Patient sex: F
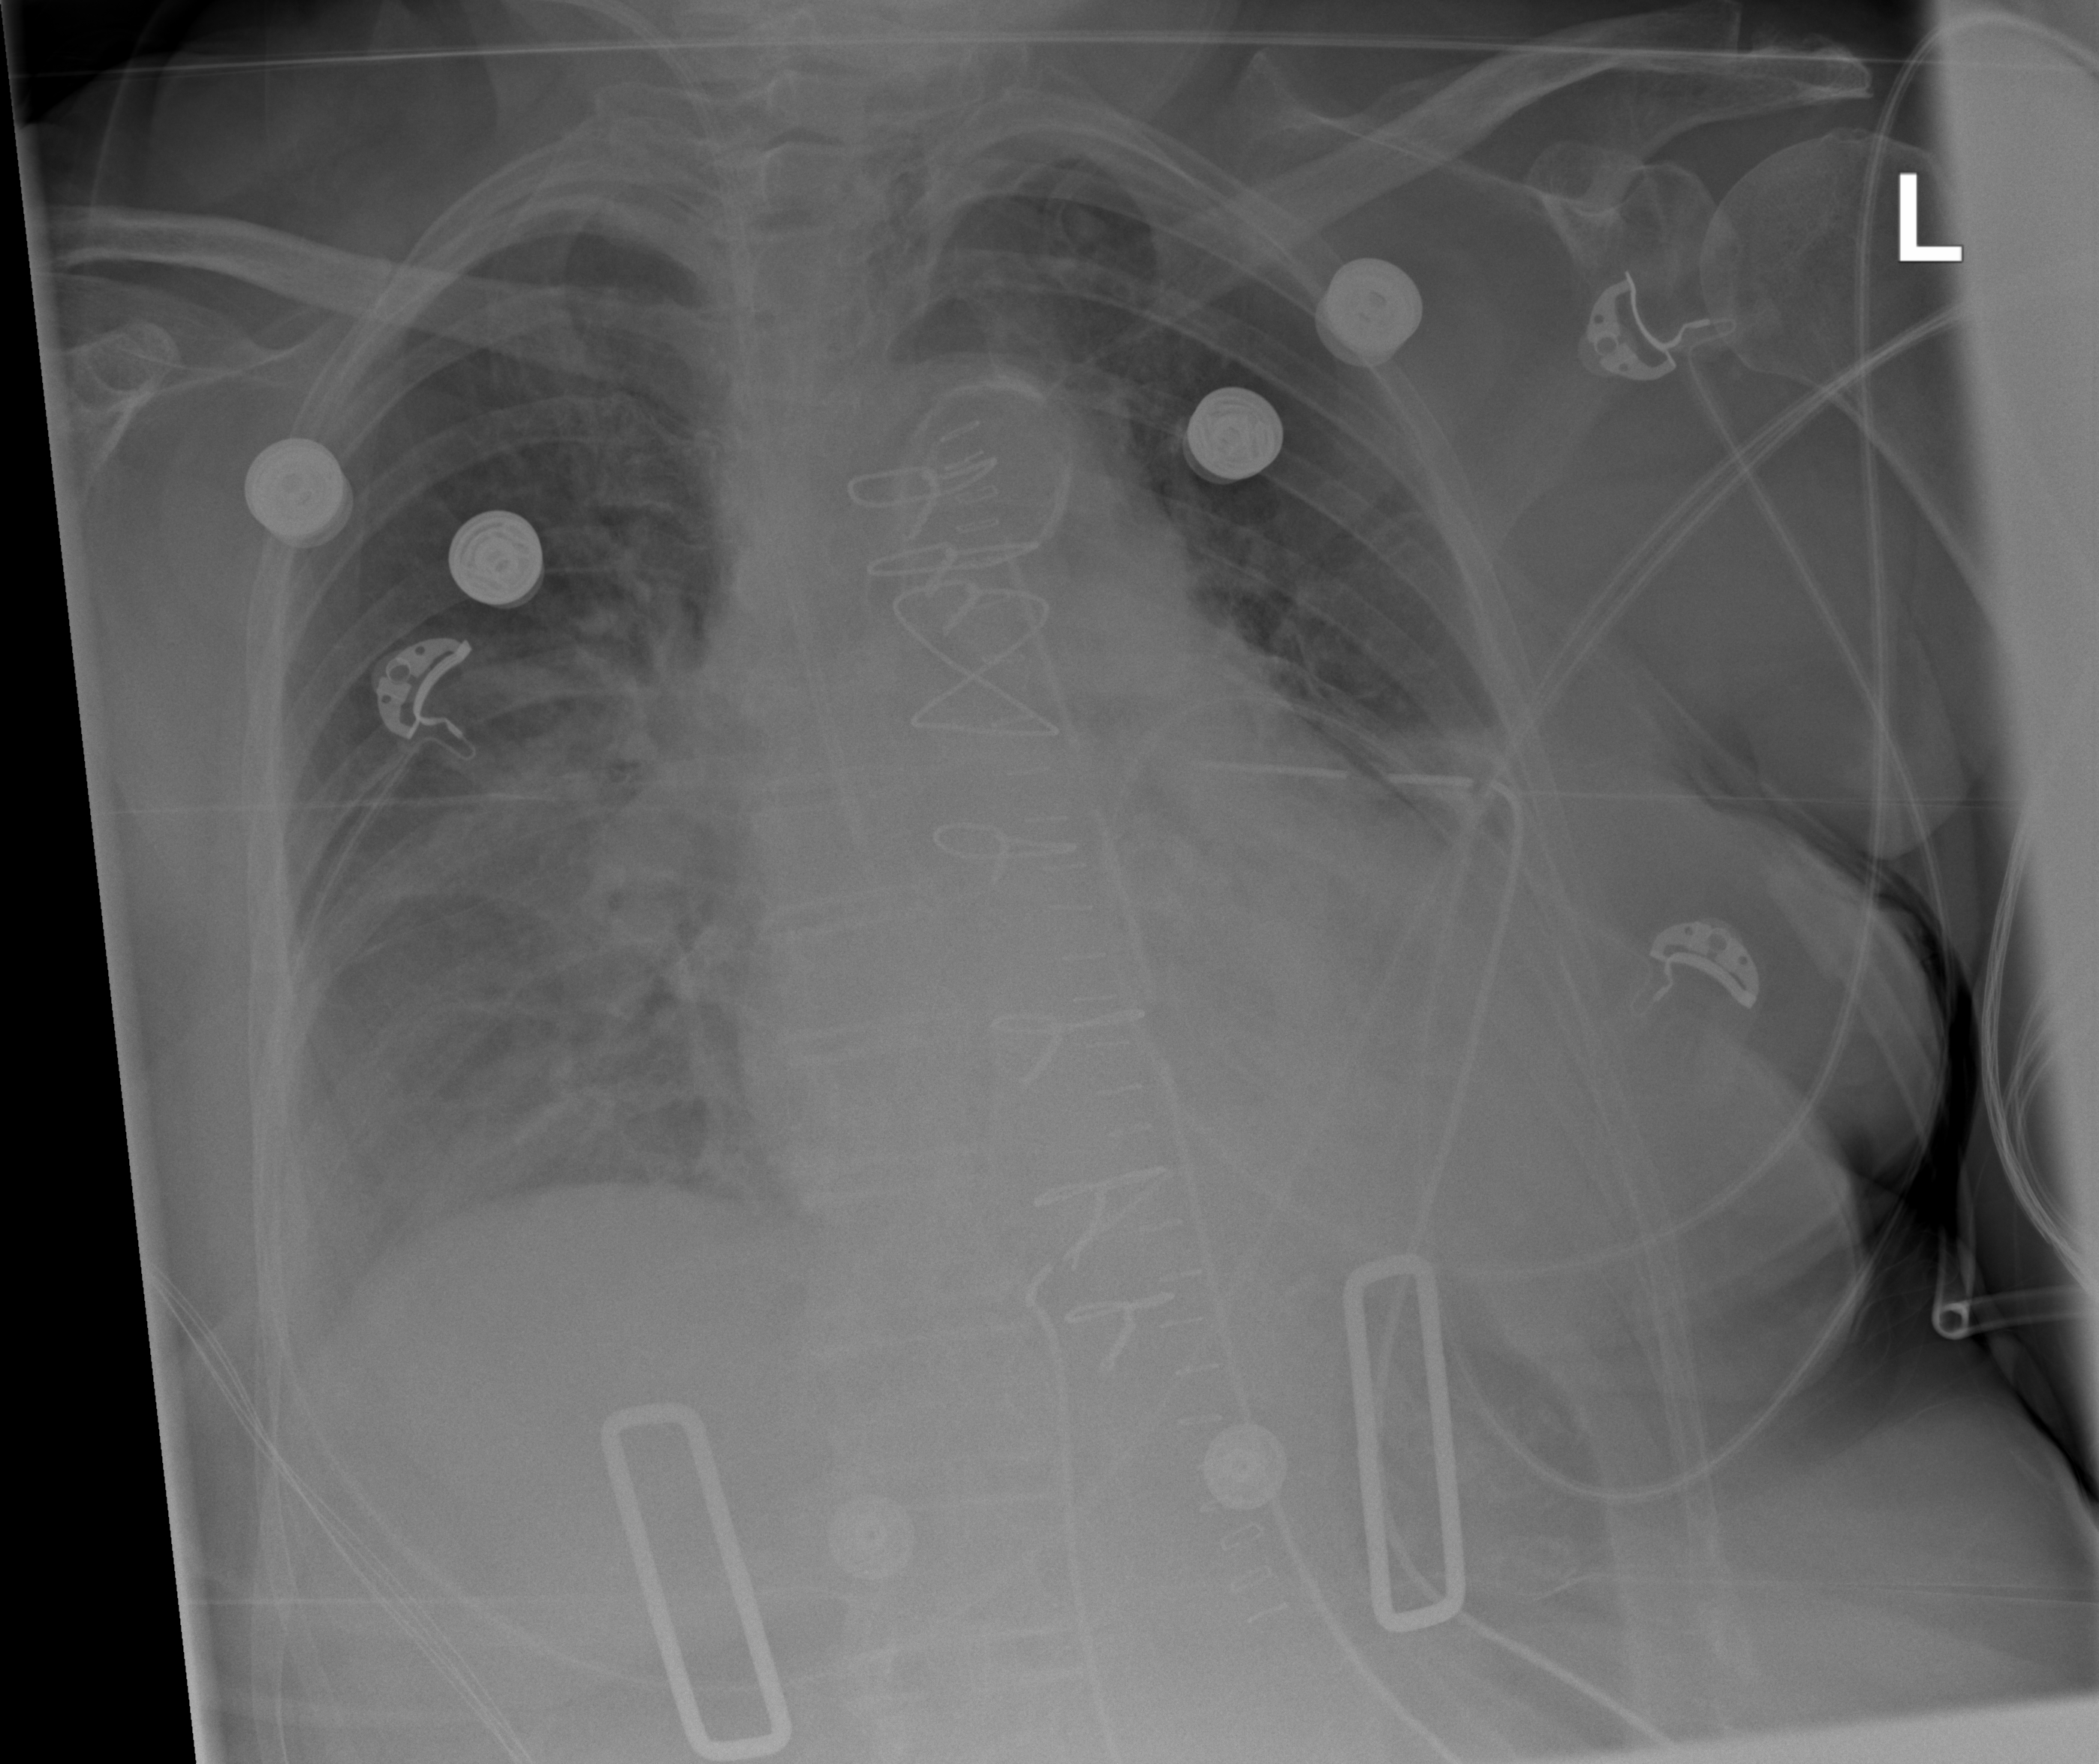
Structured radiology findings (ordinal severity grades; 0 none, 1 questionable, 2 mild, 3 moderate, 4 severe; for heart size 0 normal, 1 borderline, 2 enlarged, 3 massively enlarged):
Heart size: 2
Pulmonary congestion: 2
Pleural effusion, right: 2
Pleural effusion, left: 2
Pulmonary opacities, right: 0
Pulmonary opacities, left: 0
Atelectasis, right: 2
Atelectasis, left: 2